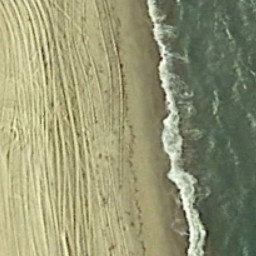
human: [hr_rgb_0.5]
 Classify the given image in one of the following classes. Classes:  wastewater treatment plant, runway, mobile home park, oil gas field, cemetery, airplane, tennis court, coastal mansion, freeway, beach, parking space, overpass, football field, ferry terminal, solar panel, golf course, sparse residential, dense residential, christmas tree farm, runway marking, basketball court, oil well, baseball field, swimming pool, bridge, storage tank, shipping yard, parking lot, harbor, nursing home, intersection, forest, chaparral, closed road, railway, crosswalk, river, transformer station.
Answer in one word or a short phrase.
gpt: beach